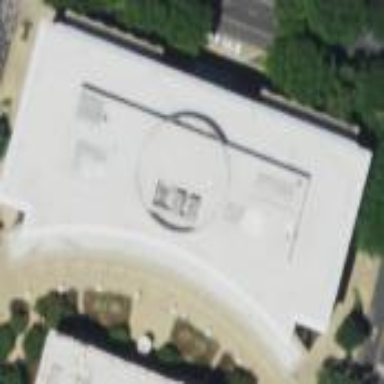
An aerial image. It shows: Office building that serves as town hall.